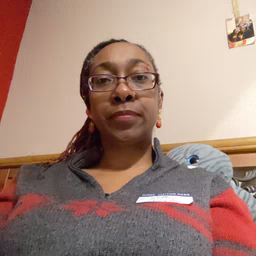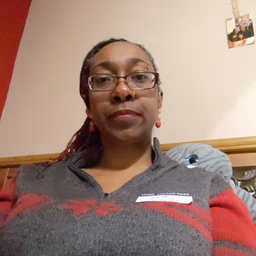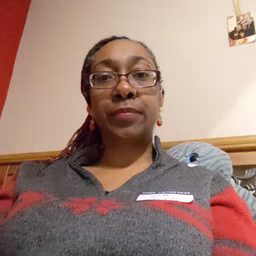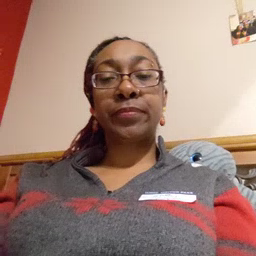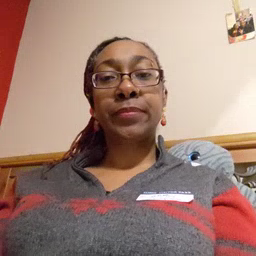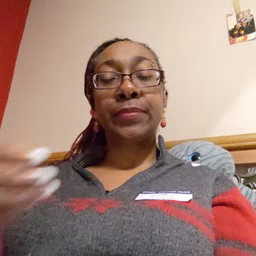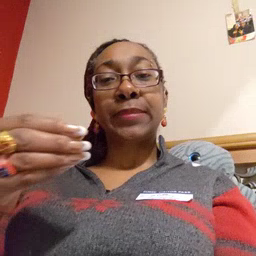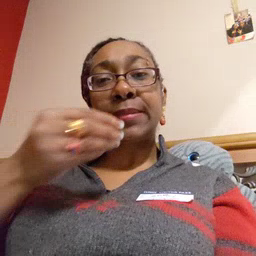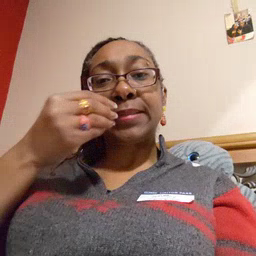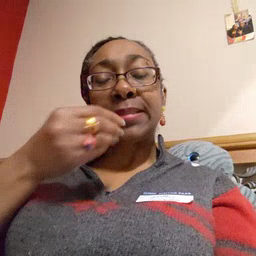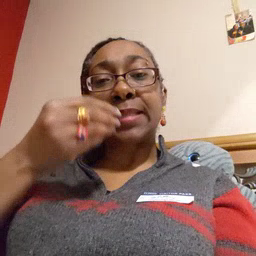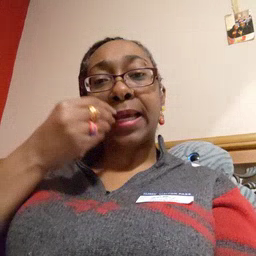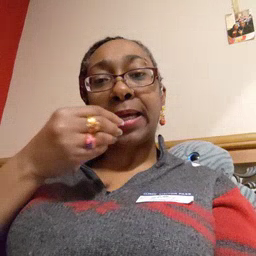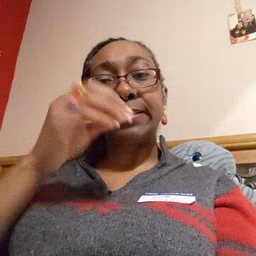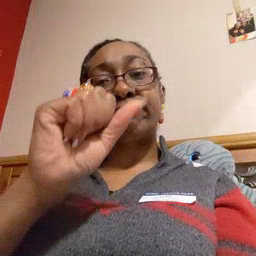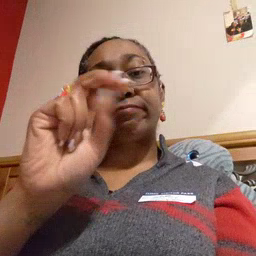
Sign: snack